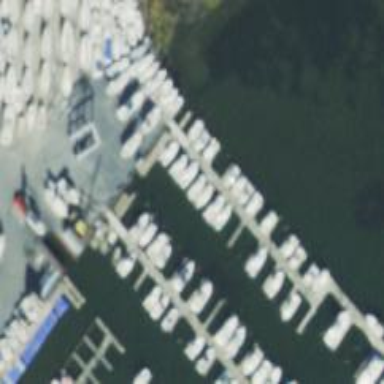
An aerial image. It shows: Pier with mooring facilities.